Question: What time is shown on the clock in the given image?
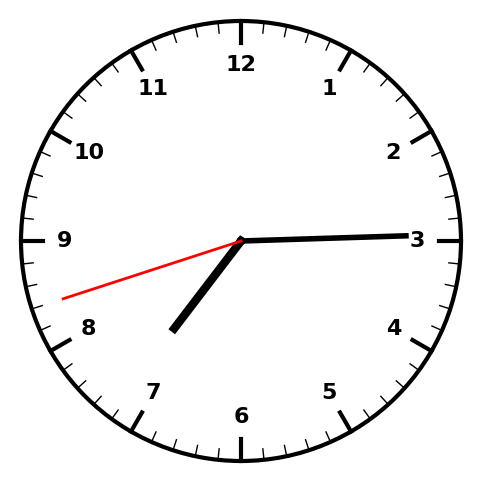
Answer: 07:14:42